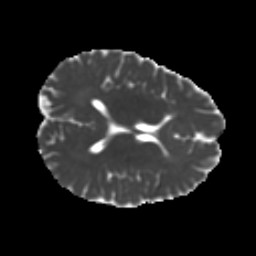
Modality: MD
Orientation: axial
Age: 24
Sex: male
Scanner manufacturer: ge
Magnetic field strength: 3 T
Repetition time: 7.8 s
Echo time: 0.0606 s